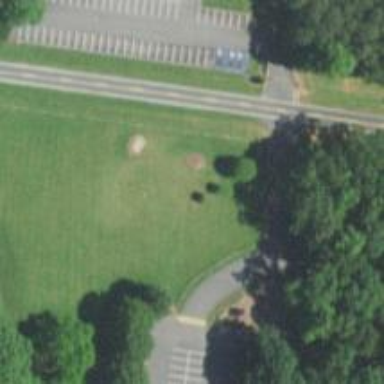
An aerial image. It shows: Disc golf basket.